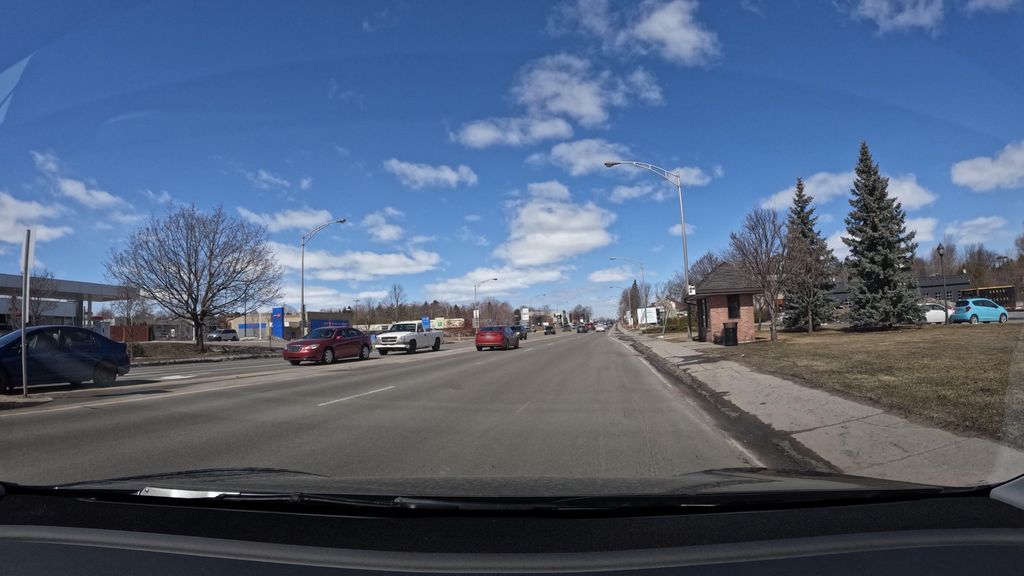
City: montreal